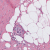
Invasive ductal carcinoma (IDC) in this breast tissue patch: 0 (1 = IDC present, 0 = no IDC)